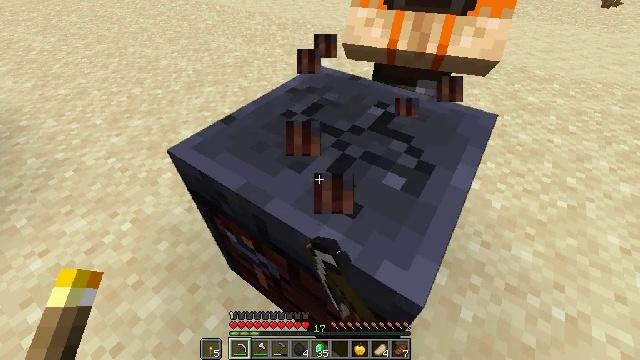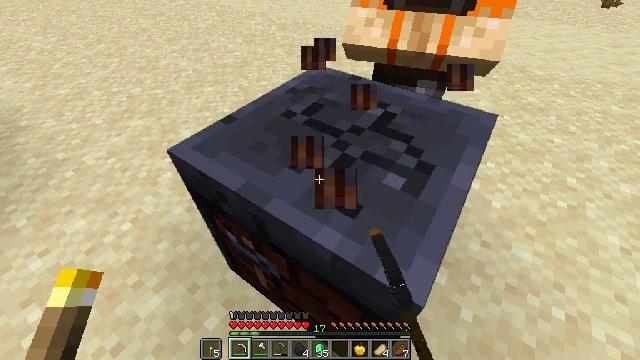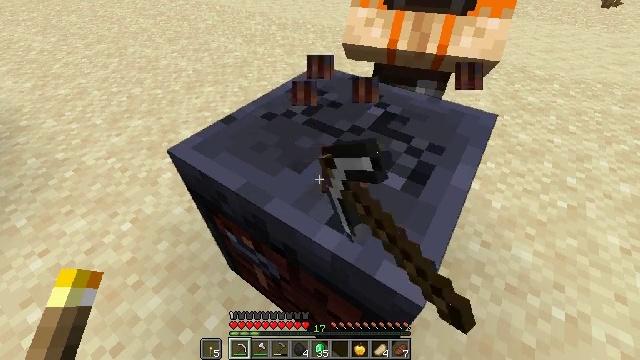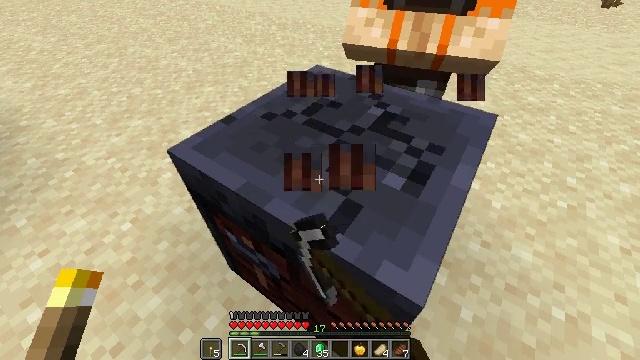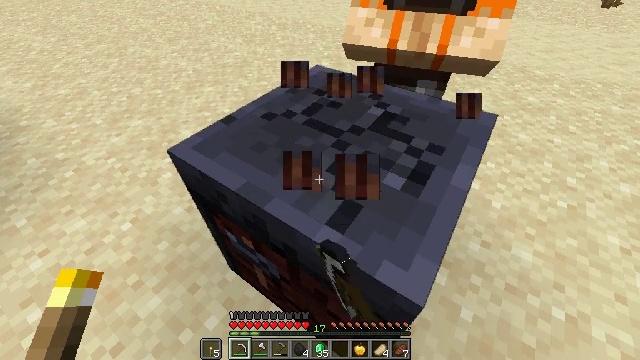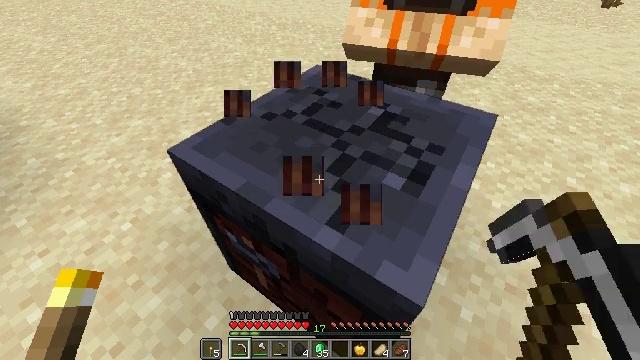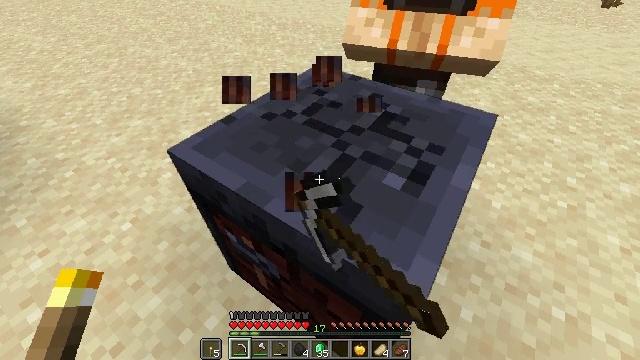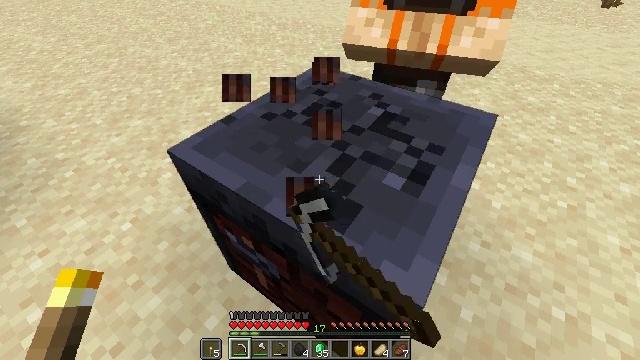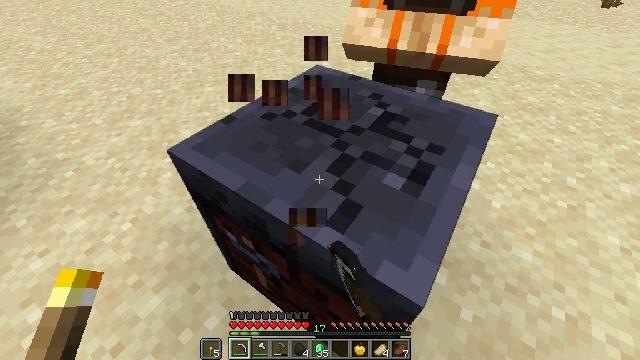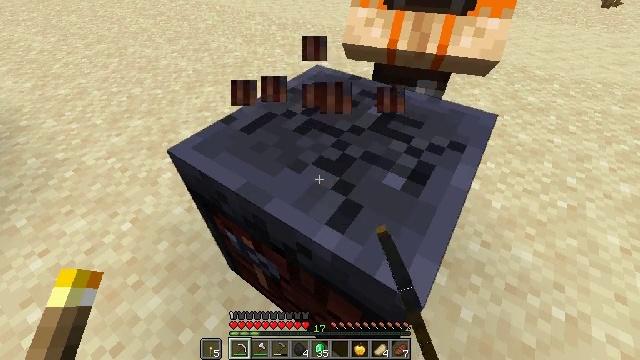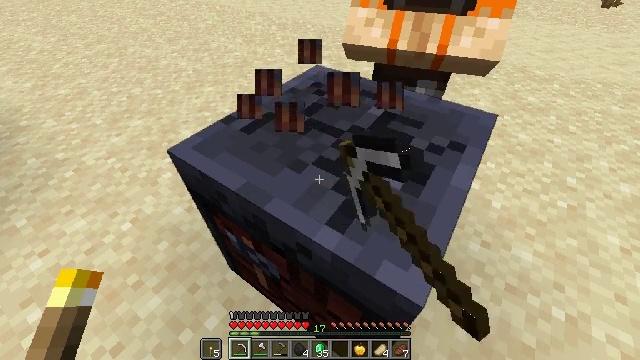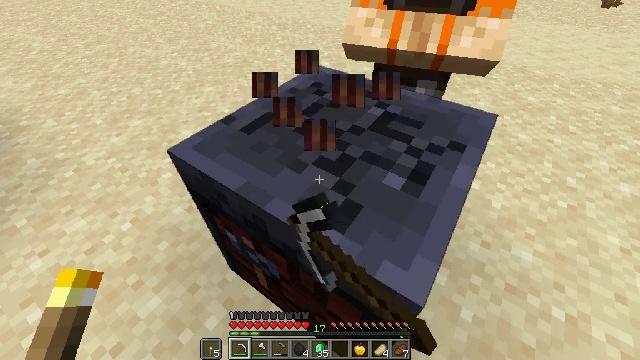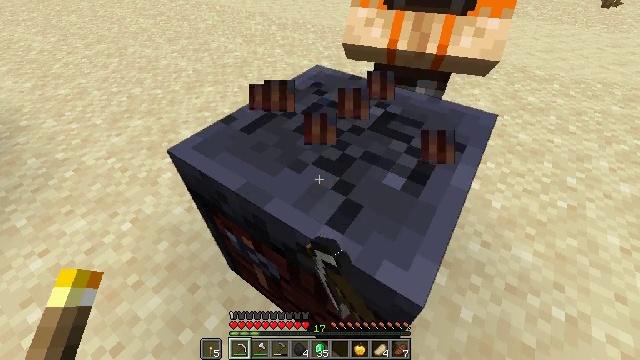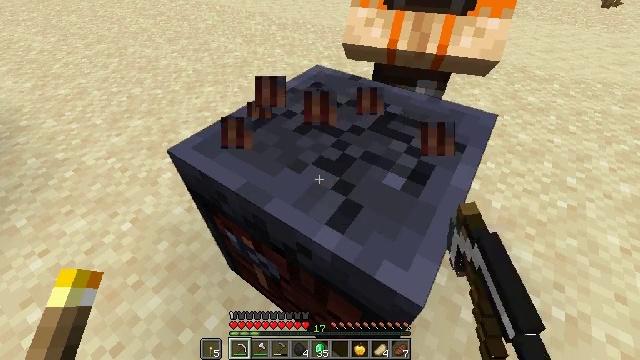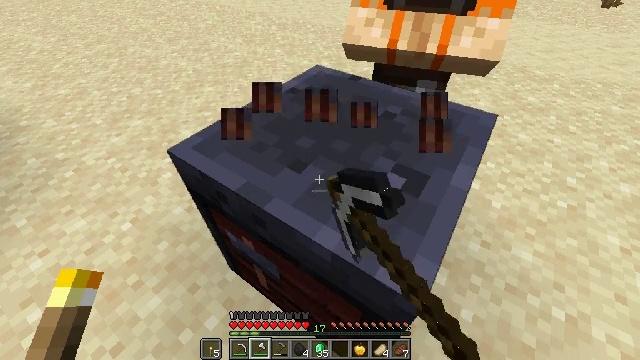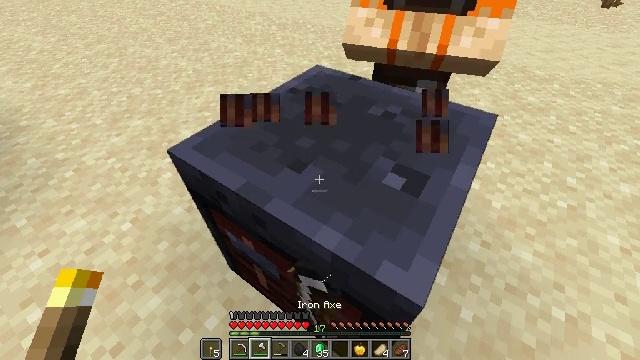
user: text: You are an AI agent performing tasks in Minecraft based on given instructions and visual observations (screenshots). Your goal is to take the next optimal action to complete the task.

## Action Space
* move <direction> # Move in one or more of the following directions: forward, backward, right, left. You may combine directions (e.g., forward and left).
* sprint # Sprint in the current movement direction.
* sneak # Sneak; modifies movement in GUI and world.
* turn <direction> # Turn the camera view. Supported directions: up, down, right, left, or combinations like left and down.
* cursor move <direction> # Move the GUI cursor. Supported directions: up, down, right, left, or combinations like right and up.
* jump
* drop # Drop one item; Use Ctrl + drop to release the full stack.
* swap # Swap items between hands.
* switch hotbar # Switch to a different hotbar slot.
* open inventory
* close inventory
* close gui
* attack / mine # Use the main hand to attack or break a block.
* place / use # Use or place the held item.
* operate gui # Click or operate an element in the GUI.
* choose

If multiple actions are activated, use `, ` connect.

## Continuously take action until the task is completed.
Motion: motion action
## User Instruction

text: Recycle the smithing table.
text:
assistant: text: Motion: attack / mine
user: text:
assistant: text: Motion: attack / mine
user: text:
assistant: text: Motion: attack / mine
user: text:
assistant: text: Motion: attack / mine
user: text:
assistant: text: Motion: attack / mine
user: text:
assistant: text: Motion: attack / mine
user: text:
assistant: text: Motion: attack / mine
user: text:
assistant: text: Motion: attack / mine
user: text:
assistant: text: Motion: attack / mine
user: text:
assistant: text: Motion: attack / mine
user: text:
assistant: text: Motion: attack / mine
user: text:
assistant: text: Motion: attack / mine
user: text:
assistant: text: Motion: attack / mine
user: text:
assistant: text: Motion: attack / mine, switch to hotbar 2
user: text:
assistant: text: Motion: switch to hotbar 2
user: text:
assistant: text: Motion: switch to hotbar 2
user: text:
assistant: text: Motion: attack / mine
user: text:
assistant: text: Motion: attack / mine
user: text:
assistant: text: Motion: attack / mine
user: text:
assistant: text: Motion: attack / mine
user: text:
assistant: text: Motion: attack / mine
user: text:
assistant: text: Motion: attack / mine
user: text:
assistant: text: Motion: attack / mine
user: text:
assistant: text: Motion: attack / mine
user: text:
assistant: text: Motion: attack / mine
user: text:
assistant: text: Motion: attack / mine
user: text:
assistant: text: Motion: attack / mine
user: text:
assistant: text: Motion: attack / mine
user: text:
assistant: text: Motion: attack / mine
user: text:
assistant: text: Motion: attack / mine